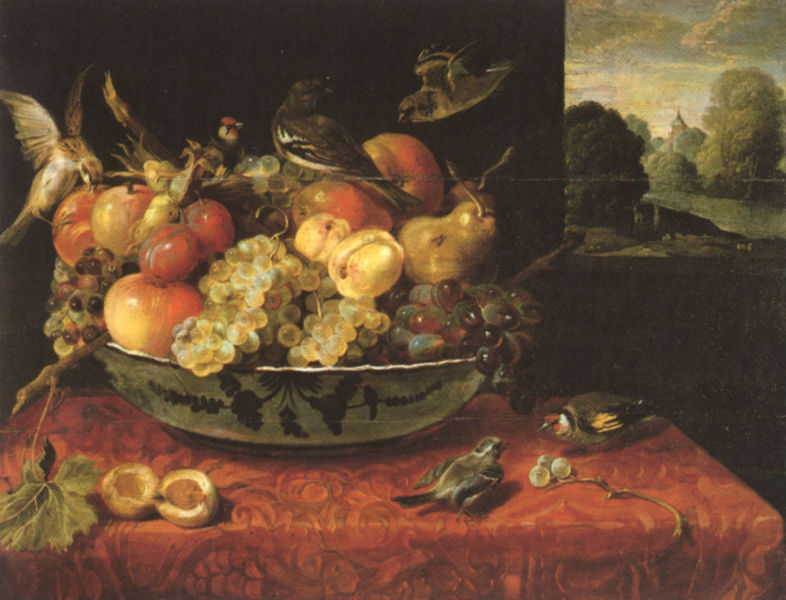
Titel: Stilleben mit Früchten und Vögeln
Künstler: Juan van der Hamen y León
Institution: Madrid, El Escorial, Patrimonio Nacional
Schlagwörter: baum, flügel, vogel, bäume, landschaft, fenster, tisch, obst, rot, schale, bild, tischdecke, vögel, kirche, decke, blatt, wald, früchte, stilleben, stillleben, trauben, apfel, äpfel, dekor, brokat, weintrauben, fink, meise, spatz, aprikose, pfirsiche, weinblatt, stieglitz, vögl, dcke, tischdedcke, distelfink, diestelfink, grin, capful